Question: When opening a Bootstrap modal (eg <URL>, the rest of the page is subtly faded out to draw attention to the modal:

How is Bootstrap accomplishing this? It seems that the class '.modal-open' is added to the body, but this only sets 'overflow: hidden'. What else is Bootstrap adding/changing to cause that effect? Is the positioning of the modal within the page important?
(This is a roundabout way of asking why my modal fading out the background when it's open. The code is too complicated to post, and presumably there's a flaw in my markup or CSS. If I knew how Bootstrap was accomplishing the opaque background I may be able to debug why it's not working for me.)
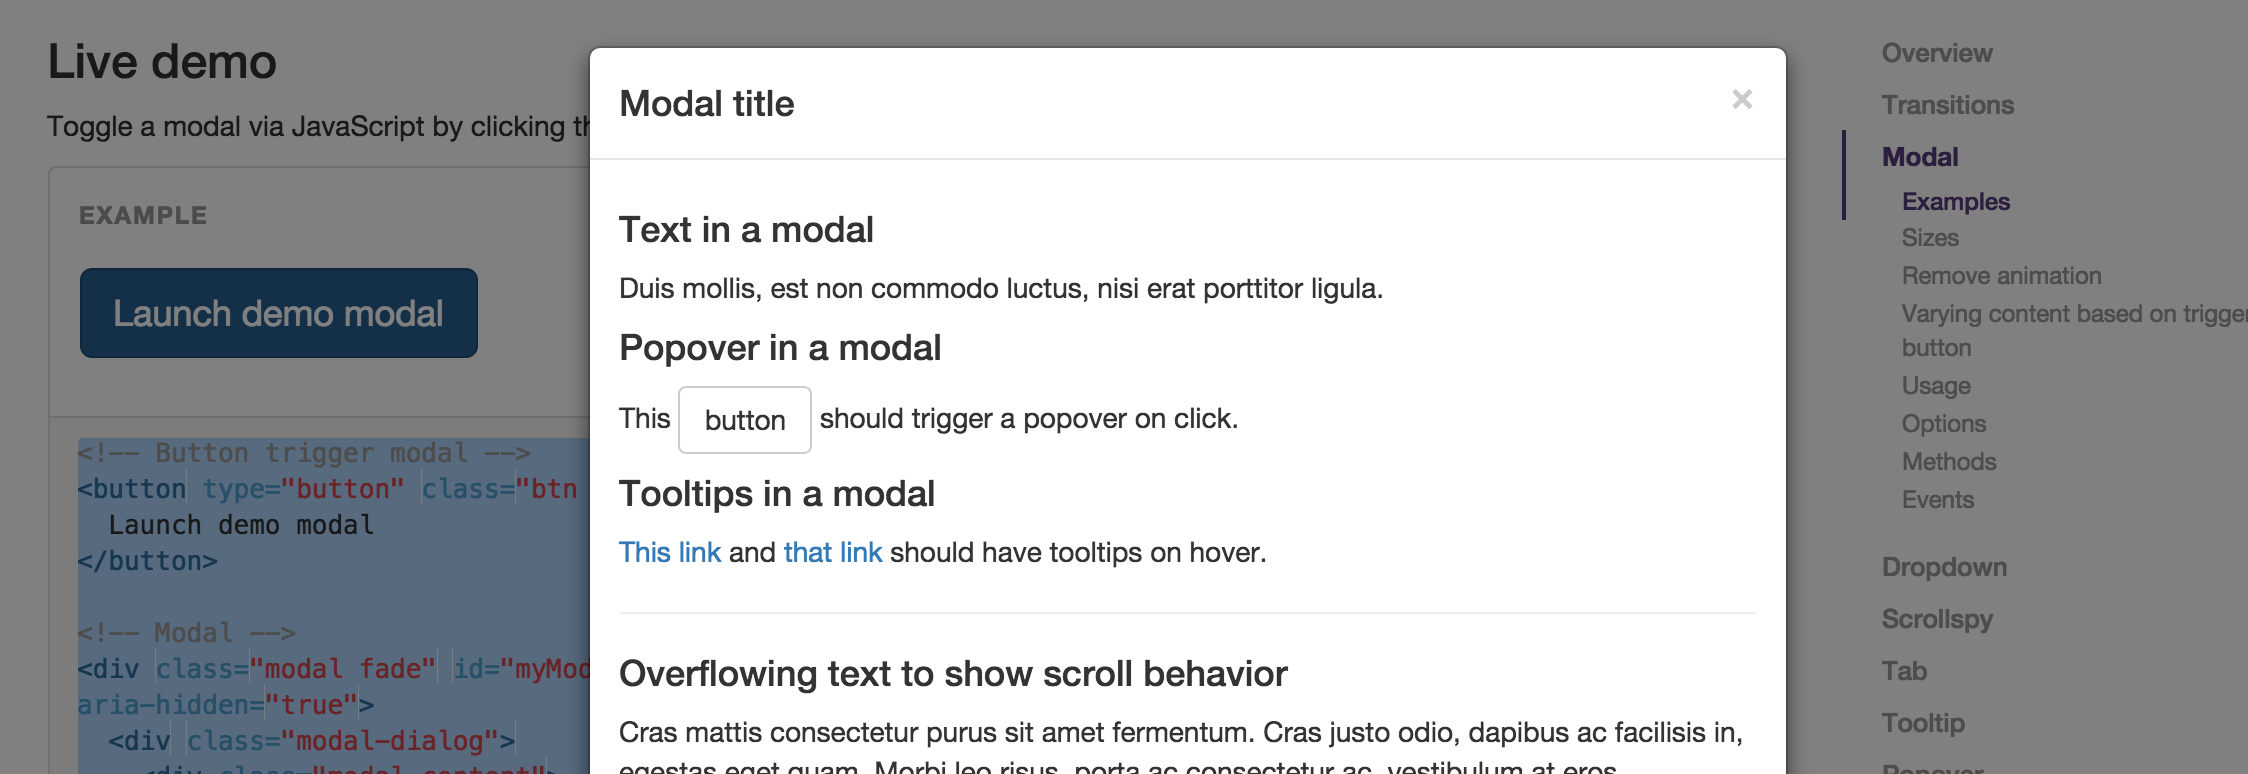
Answer: Bootstrap add a div and adds some classes to it. Which has black background with .5 opacity set. And add style to set height as viewport / browser screen.
'''
<div class="modal-backdrop fade in" style="height: 984px;"></div>
'''
If your modal is not fading out, check if you are using :
'''
display:block!important /* notice !important */
'''